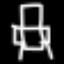
Label: chair